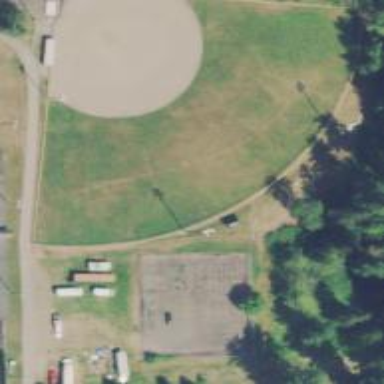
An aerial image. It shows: Baseball pitch for leisure land activities.